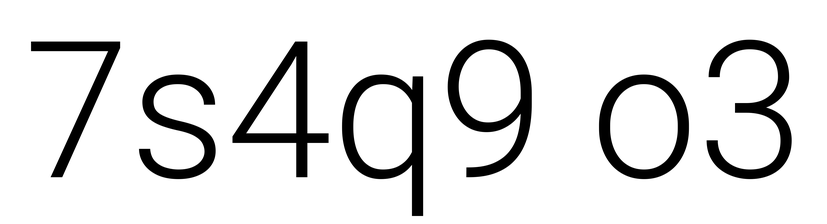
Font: Roboto_Light